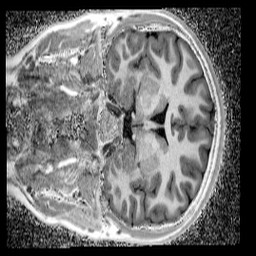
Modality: UNIT1_denoised
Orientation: coronal
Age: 12
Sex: male
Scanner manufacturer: siemens
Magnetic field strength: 3 T
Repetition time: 4 s
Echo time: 0.00299 s